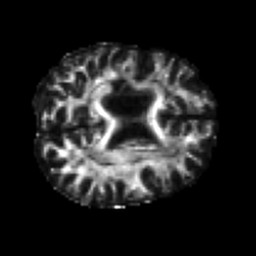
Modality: FA
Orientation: axial
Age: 40
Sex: female
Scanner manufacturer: siemens
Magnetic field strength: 3 T
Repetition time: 7.3 s
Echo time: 0.087 s